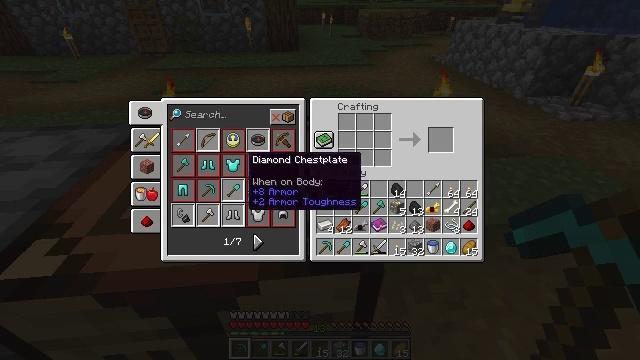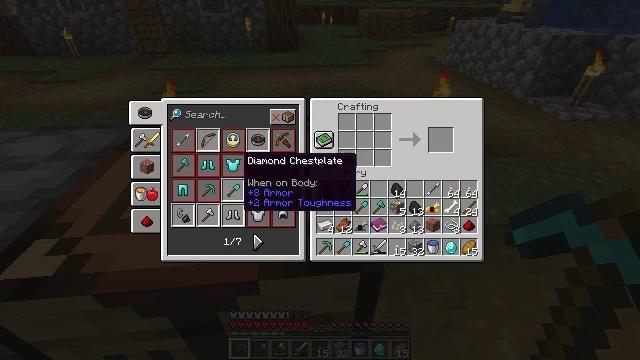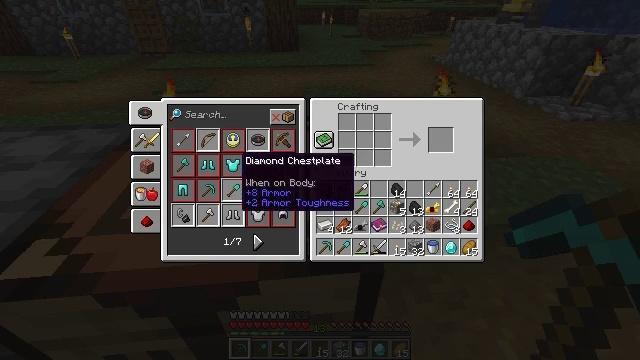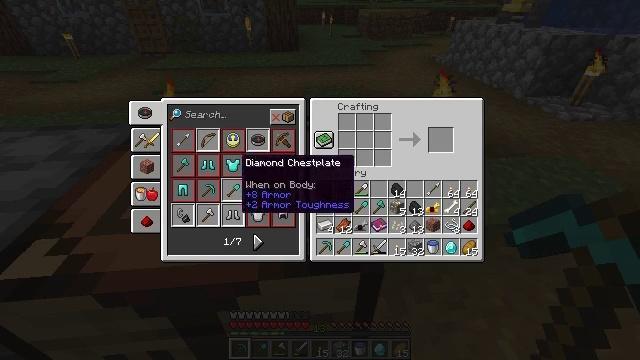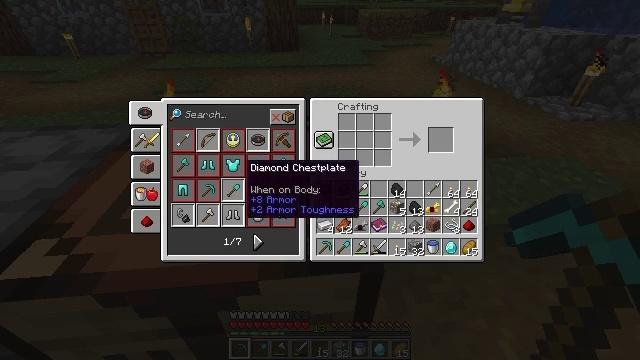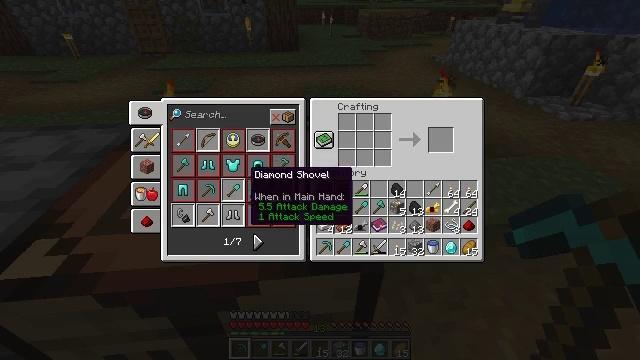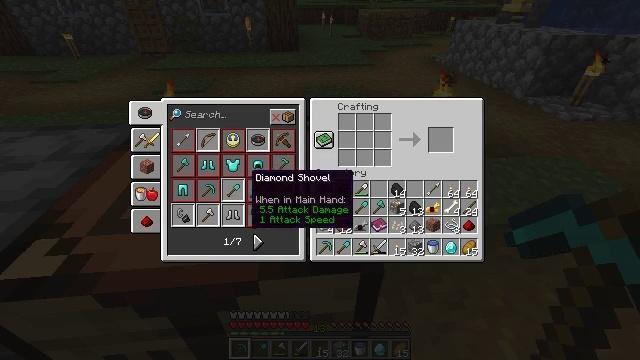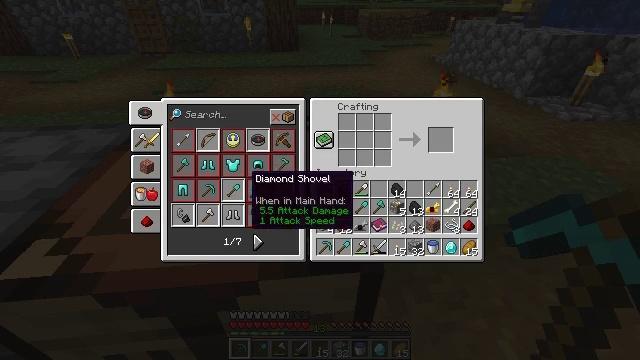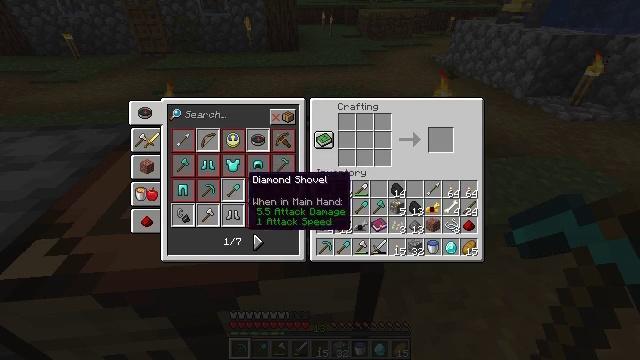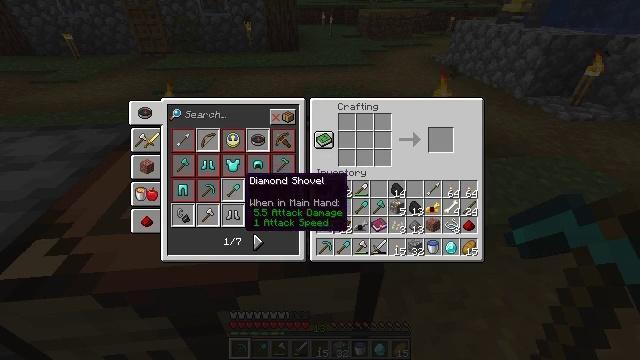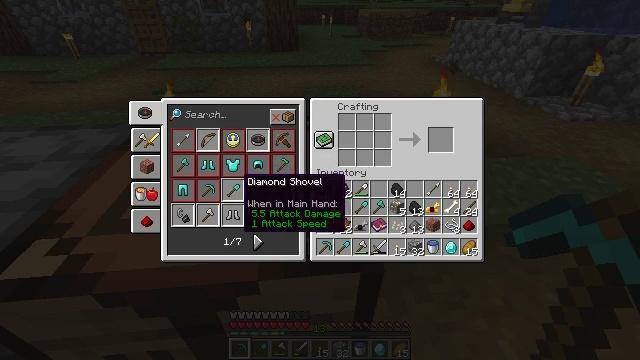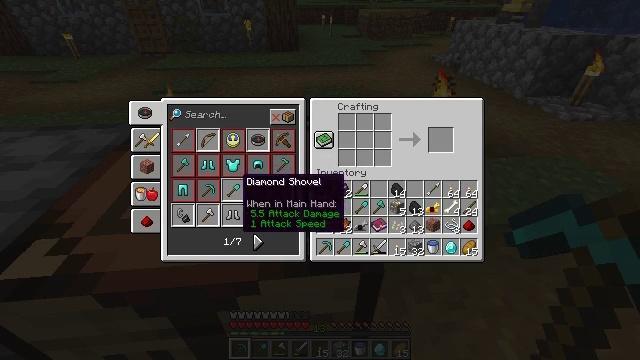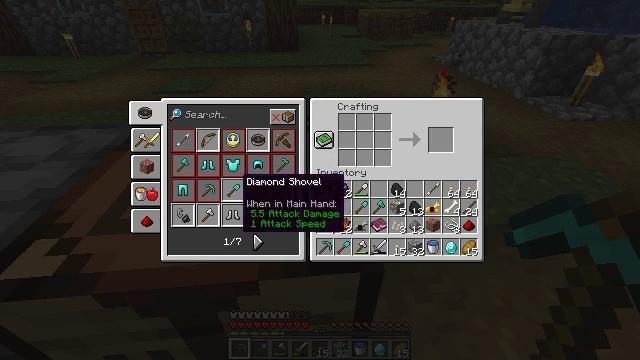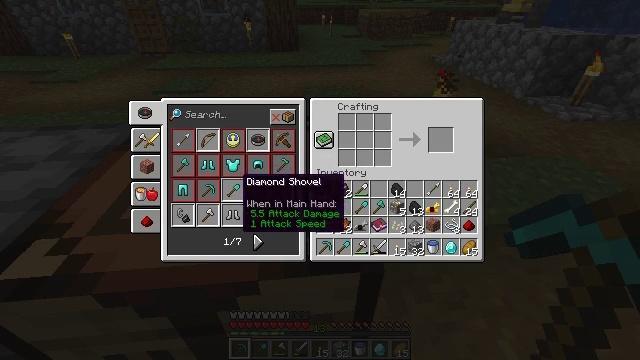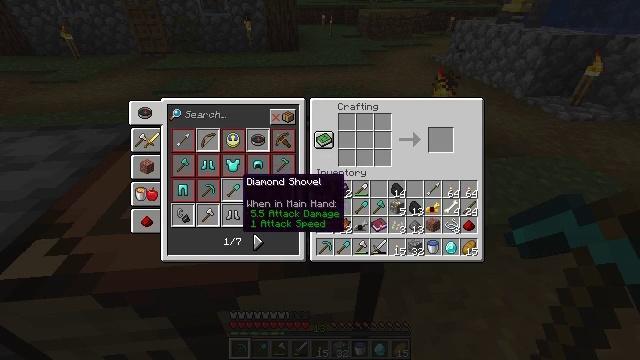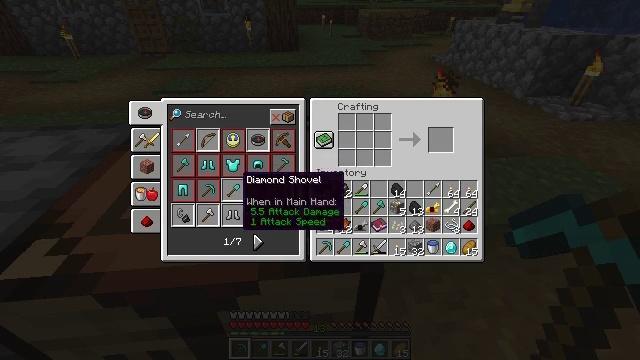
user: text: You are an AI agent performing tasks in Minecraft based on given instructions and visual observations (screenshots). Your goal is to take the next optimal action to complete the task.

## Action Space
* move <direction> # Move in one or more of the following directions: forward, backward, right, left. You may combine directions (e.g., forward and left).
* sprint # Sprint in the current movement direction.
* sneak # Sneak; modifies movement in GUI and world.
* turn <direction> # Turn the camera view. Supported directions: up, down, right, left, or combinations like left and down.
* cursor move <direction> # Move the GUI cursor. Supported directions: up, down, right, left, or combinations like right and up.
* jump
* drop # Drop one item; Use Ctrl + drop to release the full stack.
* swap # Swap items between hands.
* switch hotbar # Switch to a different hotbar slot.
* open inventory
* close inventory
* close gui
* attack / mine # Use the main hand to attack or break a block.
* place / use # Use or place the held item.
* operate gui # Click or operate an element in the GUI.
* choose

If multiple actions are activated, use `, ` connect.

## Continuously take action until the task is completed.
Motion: motion action
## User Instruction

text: Craft a diamond shovel with necessary materials.
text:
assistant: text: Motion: no_op
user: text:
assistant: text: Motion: no_op
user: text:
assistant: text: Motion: no_op
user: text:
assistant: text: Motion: no_op
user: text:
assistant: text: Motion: no_op
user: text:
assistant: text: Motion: no_op
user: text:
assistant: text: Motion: no_op
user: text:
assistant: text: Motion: no_op
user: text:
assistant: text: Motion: no_op
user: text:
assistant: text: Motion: no_op
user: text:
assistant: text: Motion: no_op
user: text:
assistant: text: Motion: no_op
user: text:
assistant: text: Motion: operate gui
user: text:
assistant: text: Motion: operate gui
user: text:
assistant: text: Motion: no_op
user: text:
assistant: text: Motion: cursor move right and up
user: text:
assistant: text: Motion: cursor move right and up
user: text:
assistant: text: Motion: cursor move right and up
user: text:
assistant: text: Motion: cursor move right and up
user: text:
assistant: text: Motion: cursor move right
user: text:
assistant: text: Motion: cursor move right
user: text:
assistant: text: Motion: cursor move right
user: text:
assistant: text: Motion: no_op
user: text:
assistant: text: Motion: no_op
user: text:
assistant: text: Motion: no_op
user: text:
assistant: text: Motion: no_op
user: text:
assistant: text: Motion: no_op
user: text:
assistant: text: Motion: no_op
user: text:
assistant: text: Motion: no_op
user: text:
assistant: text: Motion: no_op